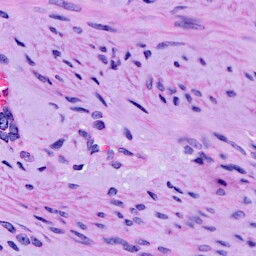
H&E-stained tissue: Cervix